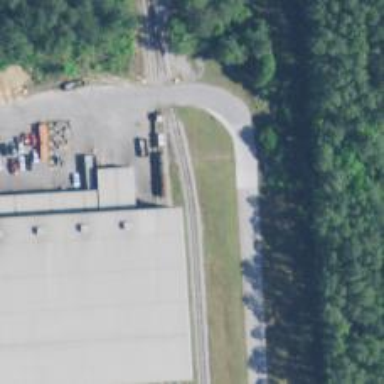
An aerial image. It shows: Rail spur service for freight transportation with steel rails.